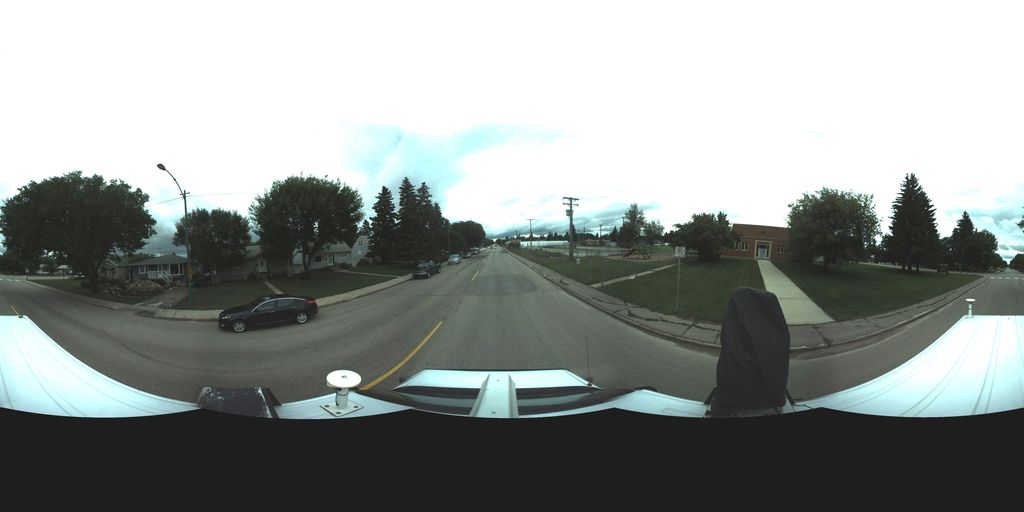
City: saskatoon